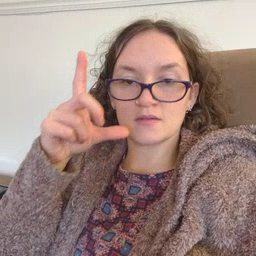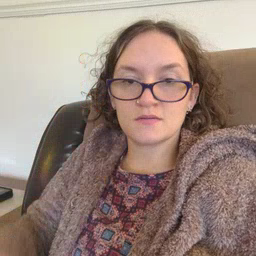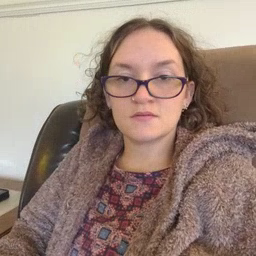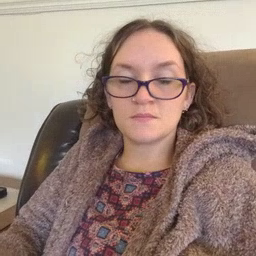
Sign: awake